Question: I am trying to add new composite to my dialog. I am creating a simple button and I want to place it in the dialog. I first created a method to create the Button area. This method is calling a method to create the simple button. The new button is not showing up in the dialog.
Here is the complete code
'''
public class AplotBaseDialog extends TitleAreaDialog {
private TCSession session= null;
public AplotBaseDialog(Shell parentShell, TCSession theSession) {
super(parentShell);
session = theSession;
}
@Override
protected Control createDialogArea(Composite parent) {
Composite composite = (Composite) super.createDialogArea(parent);
GridLayout layout = new GridLayout();
layout.numColumns = 1;
composite.setLayout(layout);
// The text fields will grow with the size of the dialog
GridData gridData = new GridData();
gridData.grabExcessHorizontalSpace = true;
gridData.horizontalAlignment = GridData.BEGINNING;
Label label1 = new Label(composite, SWT.NONE);
label1.setText("First Name");
label1.setLayoutData(gridData);
gridData = new GridData();
gridData.grabExcessHorizontalSpace = true;
gridData.horizontalAlignment = GridData.CENTER;
Label label2 = new Label(composite, SWT.NONE);
label2.setText("Last Name");
label2.setLayoutData(gridData);
gridData = new GridData();
gridData.grabExcessHorizontalSpace = true;
gridData.horizontalAlignment = GridData.END;
Button button1 = new Button(composite, SWT.PUSH);
button1.setText("Button 5");
button1.setLayoutData(gridData);
return composite;
}
protected void createButtonArea(Composite parent){
GridData gridData = new GridData();
gridData.horizontalAlignment = SWT.CENTER;
parent.setLayoutData(gridData);
createOkButton(parent);
}
protected Button createOkButton(Composite parent) {
// increment the number of columns in the button bar
((GridLayout) parent.getLayout()).numColumns++;
Button button = new Button(parent, SWT.PUSH);
button.setText("Test Button");
setButtonLayoutData(button);
return button;
}
}
'''
Why is Test Button not showing in up in the dialog?
Is something like this even possible in SWT/Jface?

Can someone just show me the layout of the methods to do something like the dialog?
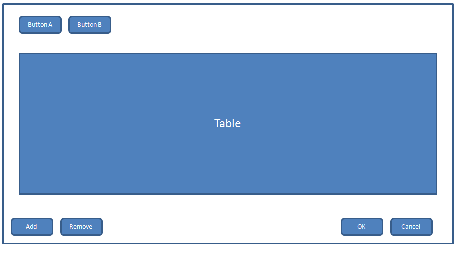
Answer: Maybe it would be cleaner that instead of the 'createButtonArea()' method you have created to actually override the 'createButtonsForButtonBar' method. It would be more SWT friendly.
'''
/**
* Create contents of the button bar.
* @param parent
*/
@Override
protected void createButtonsForButtonBar(Composite parent) {
createButton(parent, IDialogConstants.OK_ID, "Test Button",
true);
createButton(parent, IDialogConstants.CANCEL_ID,
IDialogConstants.CANCEL_LABEL, false);
}
'''